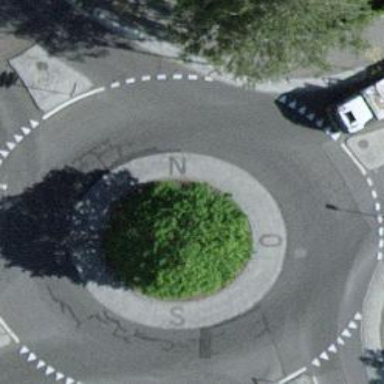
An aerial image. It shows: Secondary road with asphalt surface leading to roundabout junction.